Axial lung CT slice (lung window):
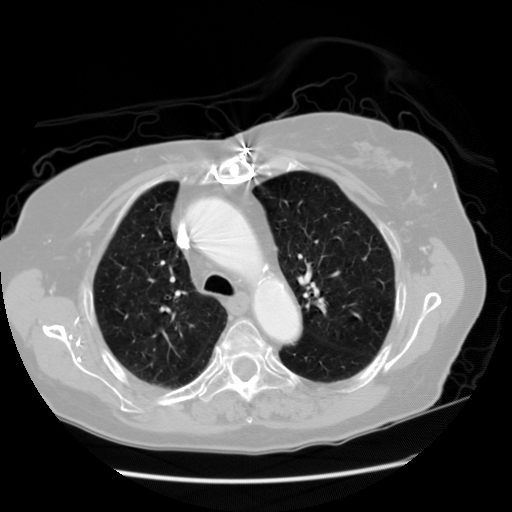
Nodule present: no